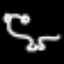
Label: frog